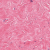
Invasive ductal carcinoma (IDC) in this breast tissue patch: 0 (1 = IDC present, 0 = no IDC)